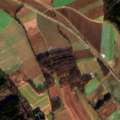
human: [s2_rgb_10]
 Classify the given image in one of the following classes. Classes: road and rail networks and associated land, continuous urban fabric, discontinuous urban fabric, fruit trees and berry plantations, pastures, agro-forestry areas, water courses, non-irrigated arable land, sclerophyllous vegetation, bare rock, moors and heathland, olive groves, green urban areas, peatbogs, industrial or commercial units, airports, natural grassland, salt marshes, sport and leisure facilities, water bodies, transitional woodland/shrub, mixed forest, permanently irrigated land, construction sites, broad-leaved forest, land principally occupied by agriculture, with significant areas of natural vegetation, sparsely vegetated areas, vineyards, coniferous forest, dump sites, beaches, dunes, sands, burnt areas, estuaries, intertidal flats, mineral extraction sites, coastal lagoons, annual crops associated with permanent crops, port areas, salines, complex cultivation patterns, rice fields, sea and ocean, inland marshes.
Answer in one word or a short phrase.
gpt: non-irrigated arable land, land principally occupied by agriculture, with significant areas of natural vegetation, mixed forest